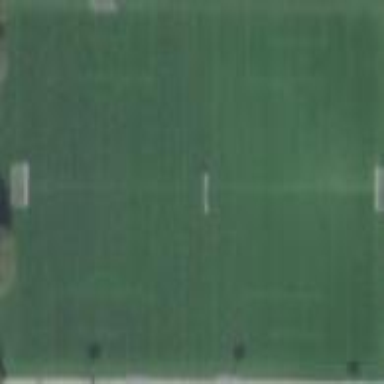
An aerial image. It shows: Soccer pitch with artificial turf designed for leisure and sports activities.